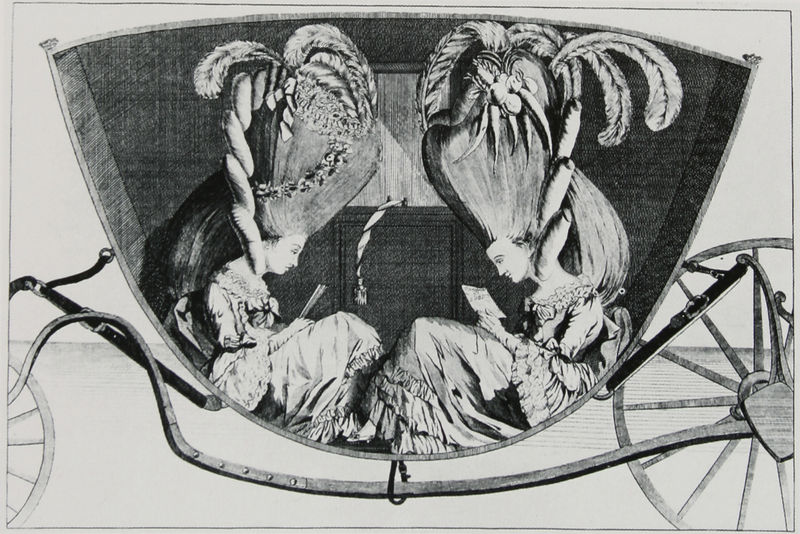
Titel: Deutsche Karikatur
Standort: viele Standorte
Institution: Seriendruck
Schlagwörter: feder, weiß, frauen, sitzen, blume, damen, fenster, frankreich, frau, frisur, frisuren, grau, haar, holz, hut, hüte, kleid, kleider, profil, schmuck, schwarz, skizze, zeichnung, dame, obst, fächer, schleife, barock, federn, haarschmuck, rahmen, spiegel, spiegelung, haare, reich, adel, innen, rechts, rokoko, räder, gemüse, adelige, perücke, bücher, papier, bogen, zwei, grafik, graphik, kutsche, speichen, rad, wagen, karikatur, lesen, ornamente, hochsteckfrisur, rüsche, rüschen, chaise, eisen, buch, zettel, links, wurzel, symmetrisch, druck, schraffur, radierung, stich, schwarzweiß, hutschmuck, deichsel, kopfputz, schwester, entwurf, tracht, putz, brief, briefe, schreiben, reise, bizarr, lesend, tintenfass, perücken, kupferstich, gegenüber, draht, lesende, schlaufe, grotesk, lektüre, rüben, karotte, zwilling, intim, friseur, kutsch, zwillinge, aufhänger, roman, naben, karosse, auerschnitt, eisenfeder, frisierte, stahlfeder, obs, schnittzeichnung, rübe, akutsche, leseen, gegenü+ber